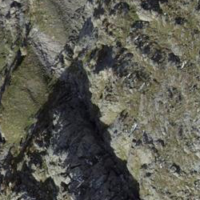
EUNIS habitat code: 48
Species observed at this site:
Saxifraga bryoides